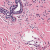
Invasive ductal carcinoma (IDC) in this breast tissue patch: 0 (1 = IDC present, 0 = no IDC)